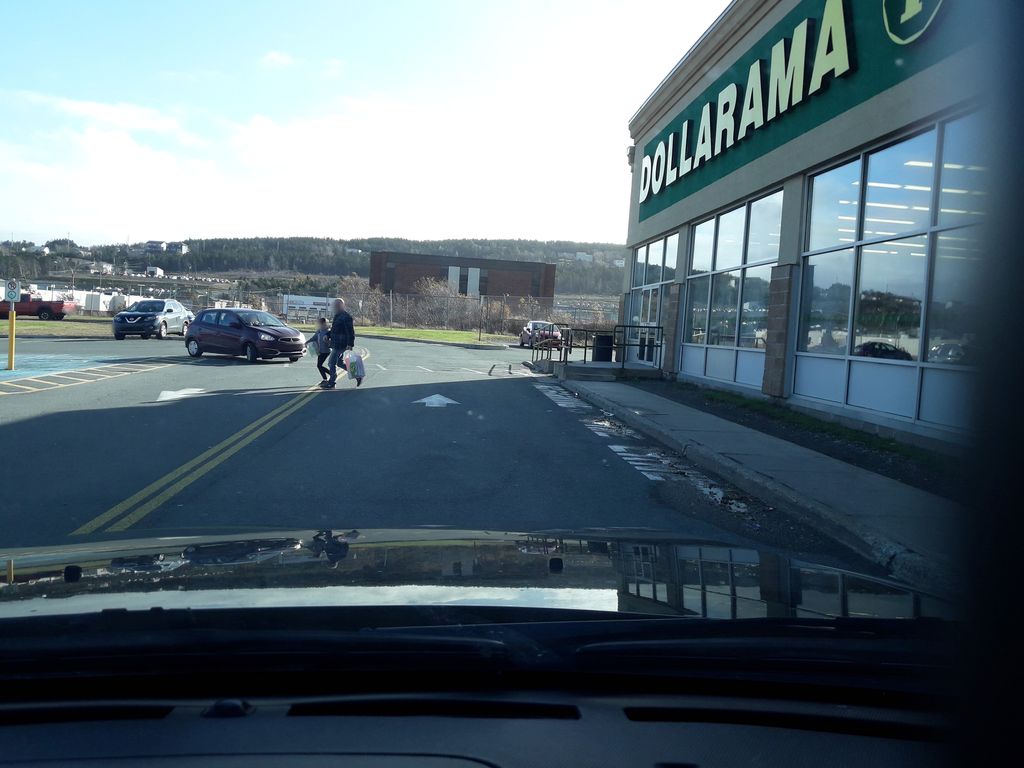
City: st_johns